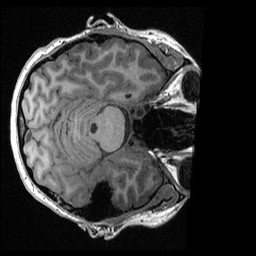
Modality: T1w
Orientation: axial
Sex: female
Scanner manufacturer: ge
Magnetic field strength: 3 T
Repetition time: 0.0064 s
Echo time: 0.00281 s